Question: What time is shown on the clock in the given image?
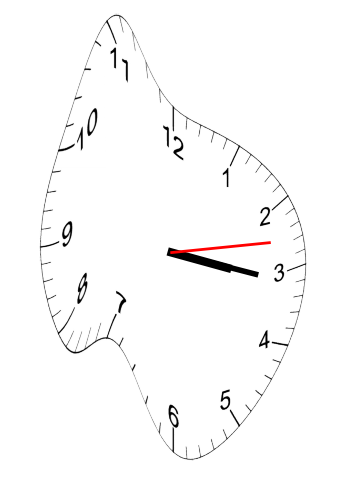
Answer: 03:16:13